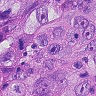
Metastatic tissue present: yes